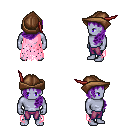
a pixel art fantasy rpg character, male body template, dark elf, purple skin, pink tattered cape, magenta pants, purple left-swept hairstyle, leather cap, four views (front, back, left, right), 2x2 character sprite sheet, small pixel art, hard edges, no anti-aliasing